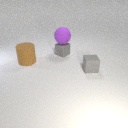
large brown rubber cylinder in front of small gray rubber cube